Question: The goal is to find customers who ordered the same book > 1 on an order. For example:
'''
order_id |order_line |book_id | quantity | order_price
--------- ----------- -------- --------- -----------
33034 1 1619 10 $35
33034 2 1619 5 $16
'''
Is this correct?
'''
SELECT distinct cust_id
,(SELECT cust_name_last
FROM bkorders.customers AS CS
WHERE CS.cust_id = OH.cust_id) AS cust_name_last
FROM bkorders.order_headers AS OH
WHERE EXISTS
(SELECT 1
FROM bkorders.order_details AS OD
WHERE order_id > 1
AND OD.order_id = OH.order_id
HAVING COUNT(distinct order_line) > 1)
'''
I have attached a screenshot of the three tables I am using.

Edit: We are only to use subqueries for this task
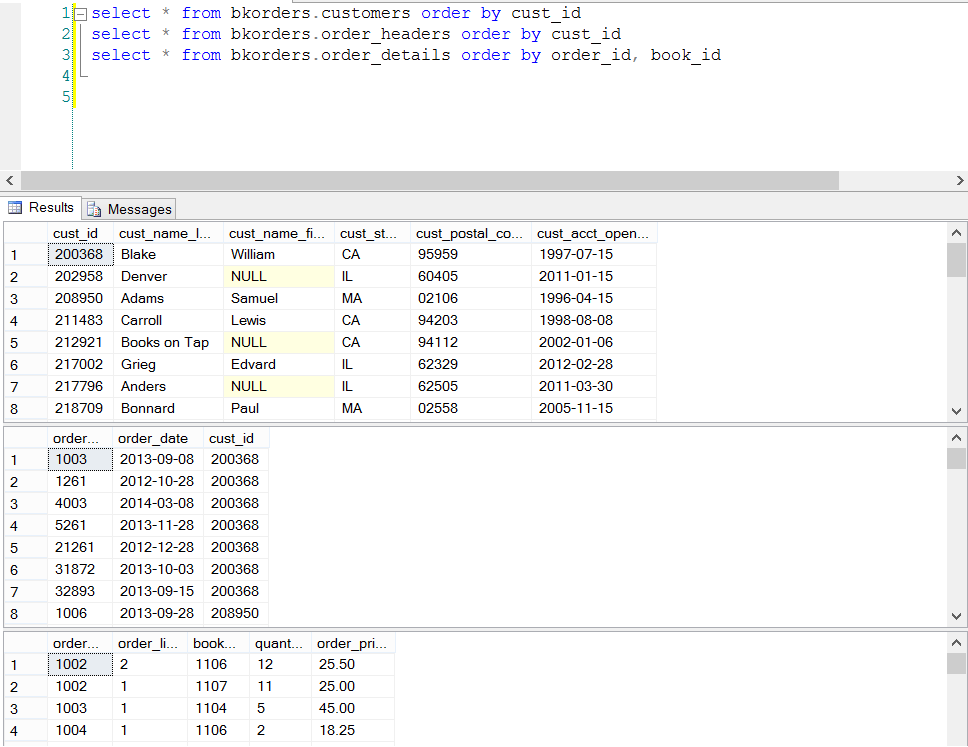
Answer: try this:
'''
SELECT distinct cust_id
,(SELECT cust_name_last
FROM bkorders.customers AS CS
WHERE CS.cust_id = OH.cust_id) AS cust_name_last
FROM bkorders.order_headers AS OH
WHERE EXISTS
(SELECT 1 FROM bkorders.order_details OD
WHERE OD.order_id = OH.order_id
GROUP BY order_id, book_id HAVING count(*)>1)
'''